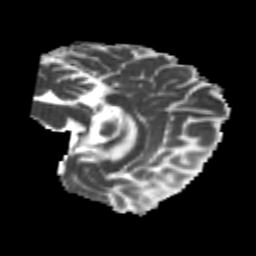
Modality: MD
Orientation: sagittal
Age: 20
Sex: male
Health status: healthy
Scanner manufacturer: philips
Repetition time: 7.387 s
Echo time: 0.08599 s